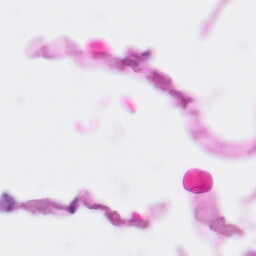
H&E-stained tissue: Pancreatic